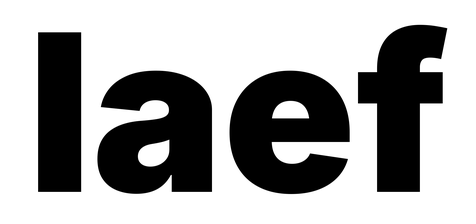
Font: Inter_Black